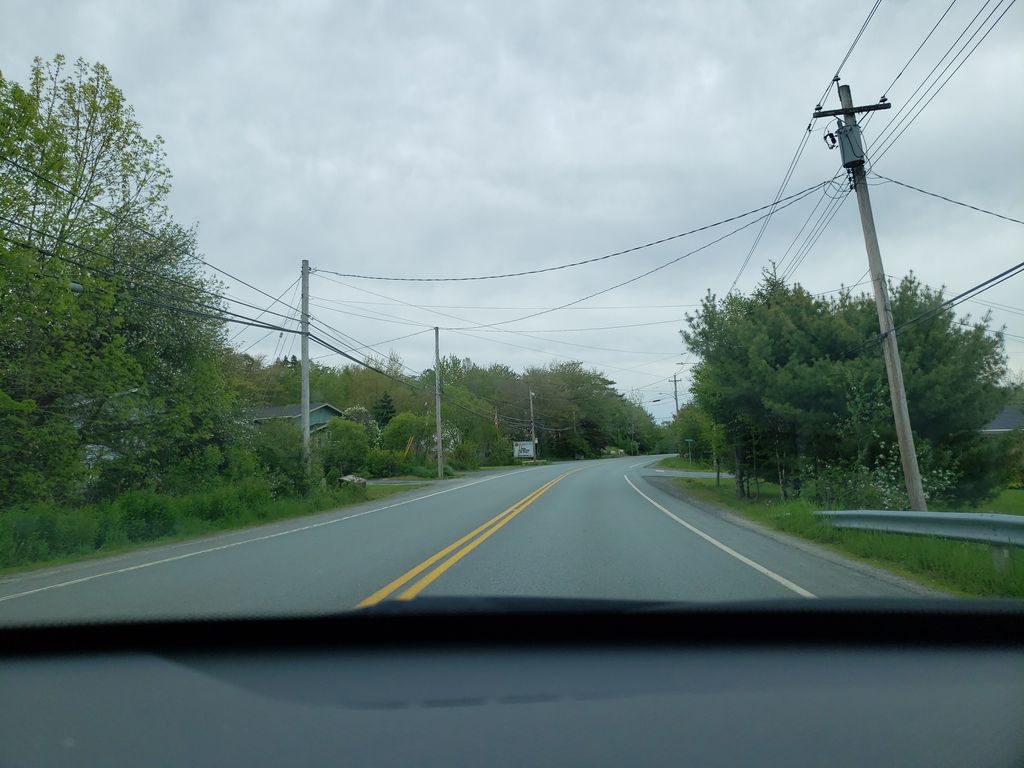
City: halifax